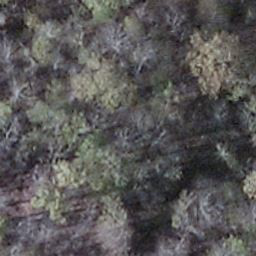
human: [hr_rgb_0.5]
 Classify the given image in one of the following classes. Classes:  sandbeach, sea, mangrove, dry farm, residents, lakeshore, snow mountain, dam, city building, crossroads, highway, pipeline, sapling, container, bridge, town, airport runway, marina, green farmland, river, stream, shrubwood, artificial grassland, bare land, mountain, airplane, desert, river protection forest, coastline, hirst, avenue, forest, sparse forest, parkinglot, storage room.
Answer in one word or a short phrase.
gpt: shrubwood